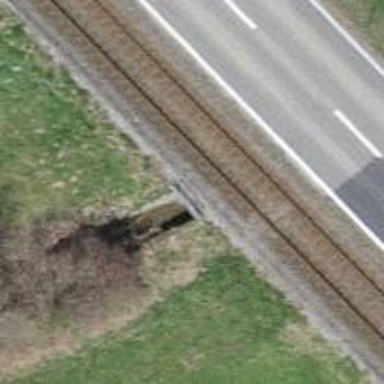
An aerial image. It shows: Culvert tunnel.